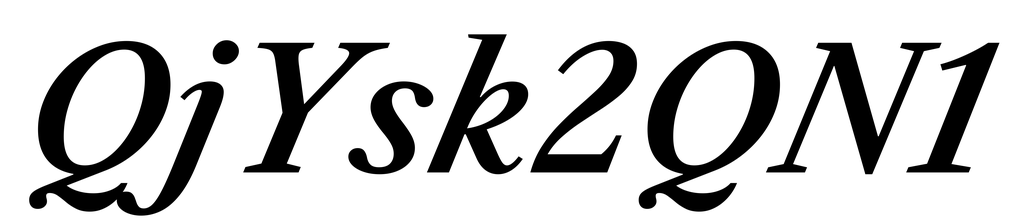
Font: LibreCaslonText-Italic_SemiBold_Italic